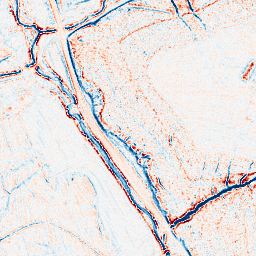
Category: edge_preserving
Decomposition family: anisotropic_diffusion
Decomposition parameters: iterations: 20
kappa: 10
gamma: 0.05
Upsampling method: cubic_mitchell
Upsampling parameters: scale: 8
Upsampling scale: 8